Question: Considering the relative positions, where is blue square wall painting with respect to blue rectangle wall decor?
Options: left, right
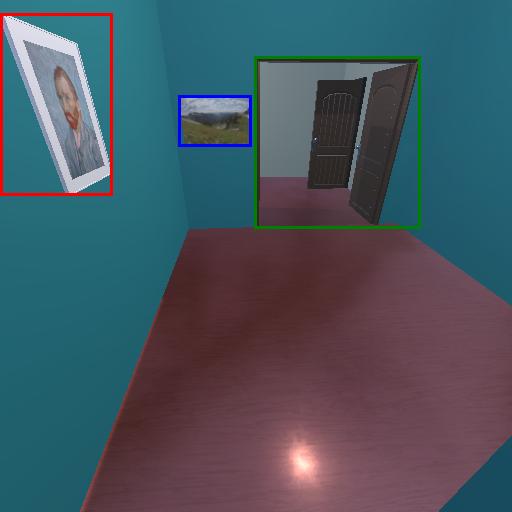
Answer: left